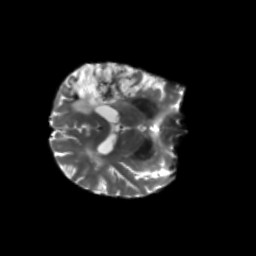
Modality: T2w
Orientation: axial
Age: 72
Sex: male
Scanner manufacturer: siemens
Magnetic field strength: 3 T
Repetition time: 5.25 s
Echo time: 0.08 s